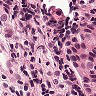
Metastatic tissue present: yes